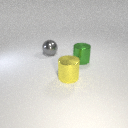
large yellow metal cylinder in front of large gray metal sphere